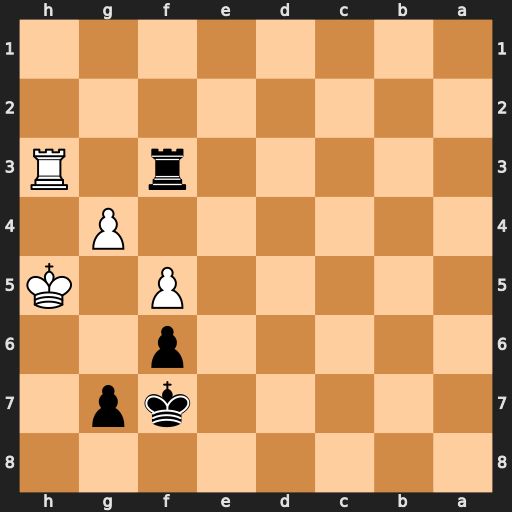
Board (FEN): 8/5kp1/5p2/5P1K/6P1/5r1R/8/8
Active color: b
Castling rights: -
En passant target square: -
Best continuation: Rxh3#